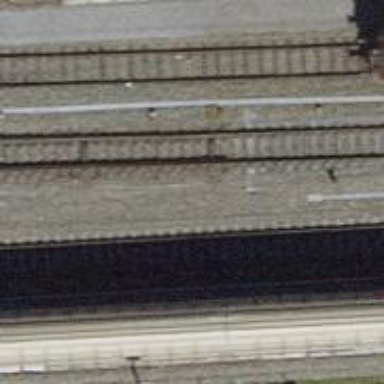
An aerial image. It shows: Single-track railway with electrified contact lines.